Field crop: maize
Growth stage: 2
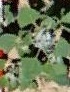
Species: chenopodium